【题型】填空题　【知识点】立体几何　【难度】easy
在棱长为 2 的正方体 $ABCD-A_1B_1C_1D_1$ 中，$P$ 是棱 $BC$ 的中点，点 $Q$ 满足 $\overrightarrow{CQ} = \frac{1}{3}\overrightarrow{CC_1}$，点 $F$ 在侧面 $BB_1C_1C$ 内，且 $A_1F \parallel$ 平面 $APQ$，则点 $F$ 的轨迹长度为 \_\_\_\_\_\_\_\_。
【解答】
\noindent \textbf{【答案】} $\frac{\sqrt{13}}{3}$

\vspace{1em}

\noindent \textbf{【解析】} 如图，取 $BB_1$ 上靠近 $B_1$ 的三等分点 $G$，$B_1C_1$ 的中点 $H$，连接 $A_1H$，$A_1G$，$GH$，

\noindent 则在正方形 $BB_1C_1C$ 中，可得 $GH \parallel PQ$。又 $GH \not\subset$ 平面 $APQ$，$PQ \subset$ 平面 $APQ$，所以 $GH \parallel$ 平面 $APQ$。

\noindent 同理可由 $A_1H \parallel AP$，得 $A_1H \parallel$ 平面 $APQ$。因为 $A_1H$，$GH \subset$ 平面 $A_1GH$，$A_1H \cap GH = H$，

\noindent 所以平面 $A_1GH \parallel$ 平面 $APQ$。又点 $F$ 在侧面 $BB_1C_1C$ 内，且 $A_1F \parallel$ 平面 $APQ$，

\noindent 所以 $GH$ 即为点 $F$ 的轨迹，$GH = \sqrt{B_1H^2 + B_1G^2} = \sqrt{1^2 + \left(\frac{2}{3}\right)^2} = \frac{\sqrt{13}}{3}$。

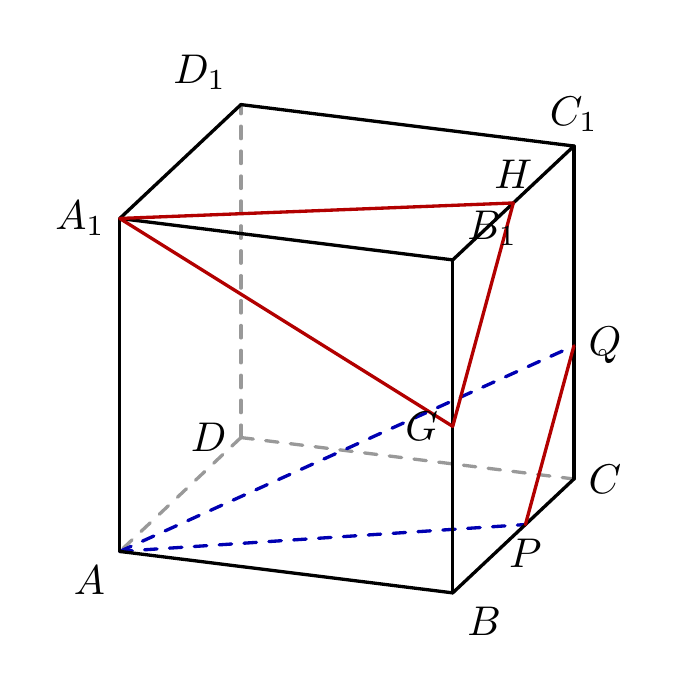